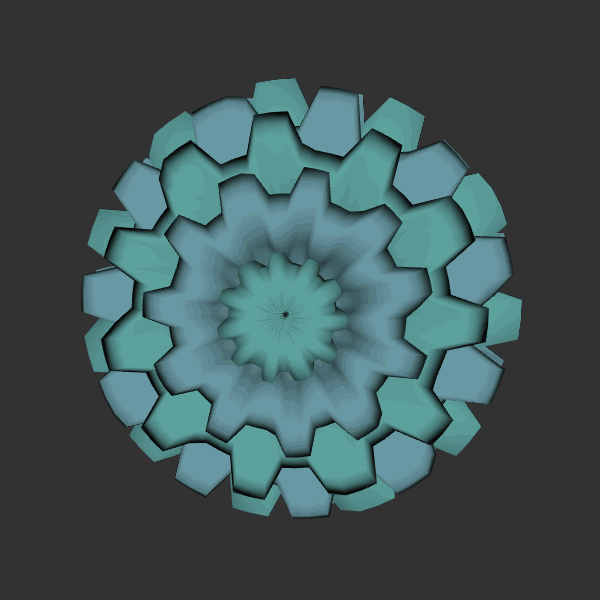
Background: dark